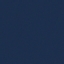
Label: SeaLake